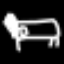
Label: bed